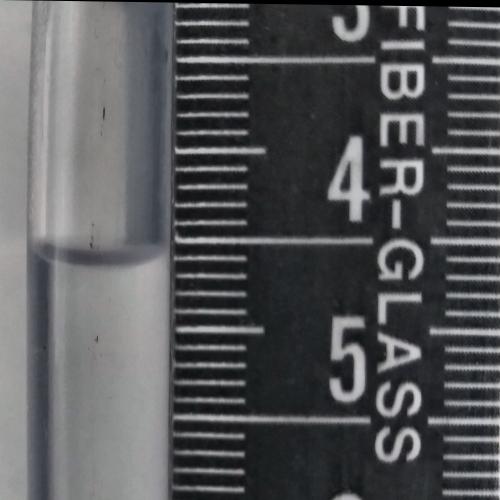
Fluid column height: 4.6 cm